Field crop: maize
Growth stage: 2
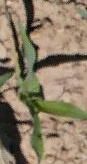
Species: maize